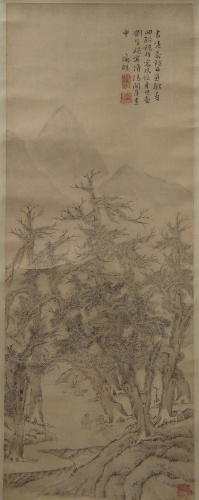
Title: 清   佚名   倣文徵明   深林調茗   軸|Scholar Seated in Grove
Artist: Wen Zhengming|Unidentified artist
Artist bio: Chinese, 1470–1559|
Object type: Hanging scroll
Classification: Paintings
Medium: Hanging scroll; ink and color on paper
Culture: China
Period: late Qing dynasty (1644–1911)
Dimensions: 26 1/8 x 10 in. (66.4 x 25.4 cm)
Department: Asian Art
Credit line: John Stewart Kennedy Fund, 1913
Accession year: 1913
Repository: Metropolitan Museum of Art, New York, NY
Tags: Landscapes|Trees